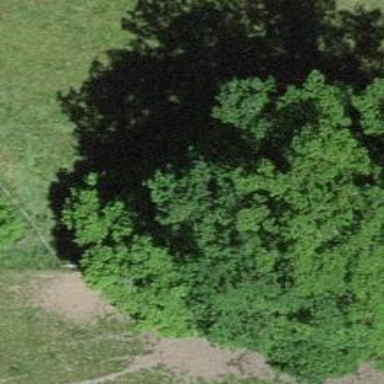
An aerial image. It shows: Row of trees in natural setting.